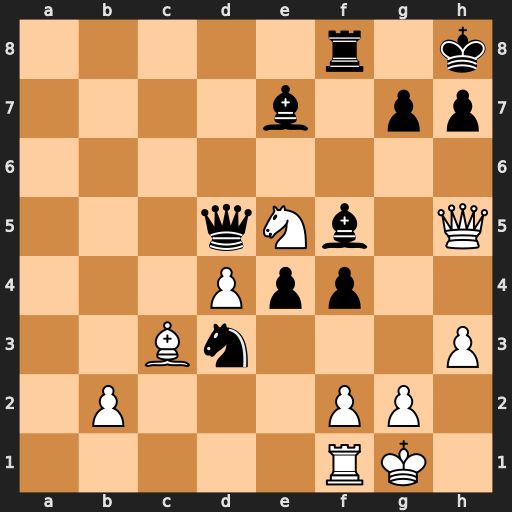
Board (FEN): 5r1k/4b1pp/8/3qNb1Q/3Ppp2/2Bn3P/1P3PP1/5RK1
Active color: w
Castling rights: -
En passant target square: -
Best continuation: Ng6+ Bxg6 Qxd5